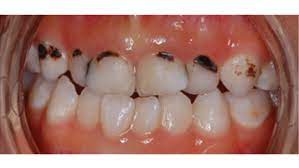
Condition: Caries